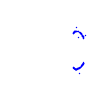
Particle: pion